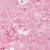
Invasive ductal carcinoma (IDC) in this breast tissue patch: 0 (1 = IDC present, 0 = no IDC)